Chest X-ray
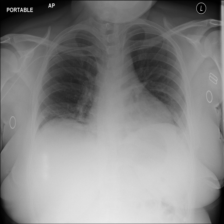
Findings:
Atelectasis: positive
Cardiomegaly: negative
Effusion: negative
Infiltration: negative
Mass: negative
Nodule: negative
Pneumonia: negative
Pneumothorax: negative
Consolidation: negative
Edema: negative
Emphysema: negative
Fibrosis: negative
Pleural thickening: negative
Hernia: negative